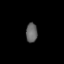
Tissue: lung
Cell type: Fibroblasts
Senescence score: 0.5669
Nuclear area (px): 214
Mean DAPI intensity: 103.061